Field crop: maize
Growth stage: 2
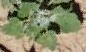
Species: chenopodium